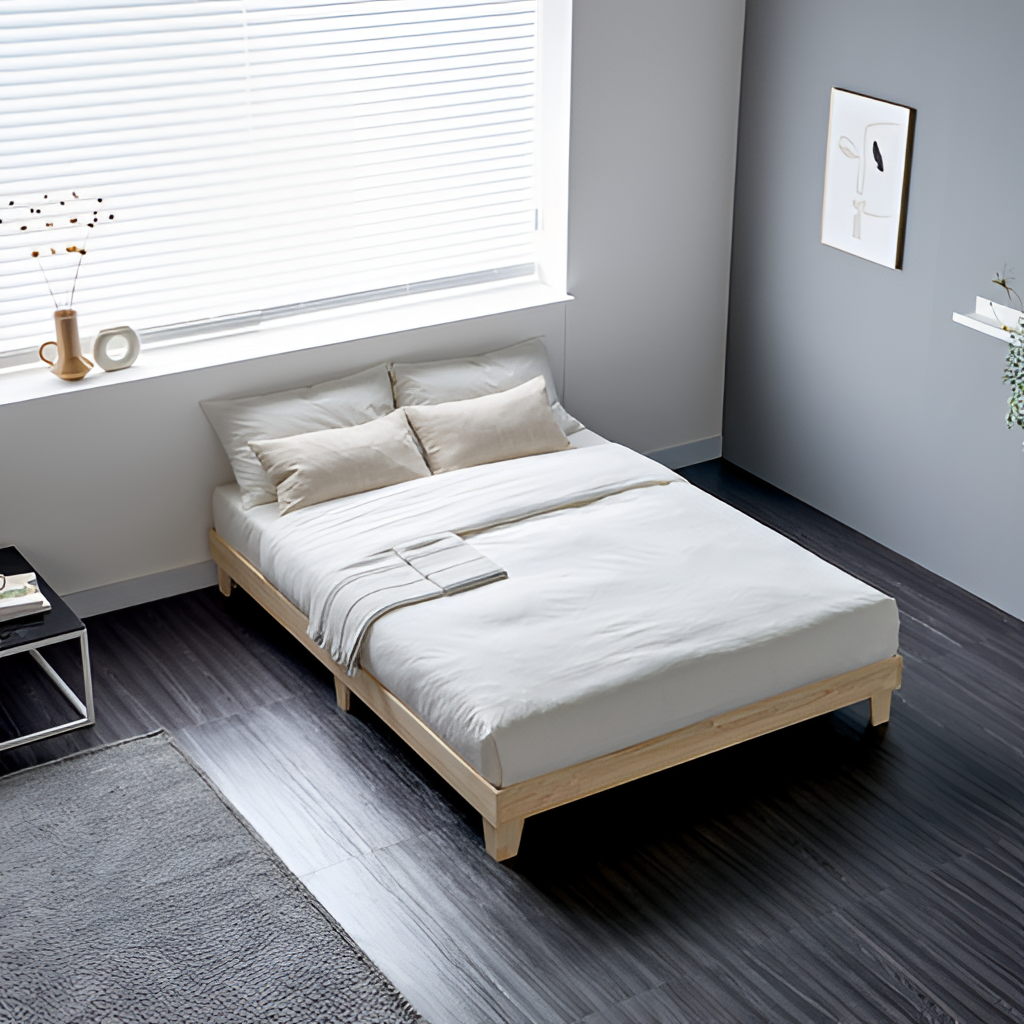
fabric bed, bedroom, wood flooring, with plank pattern, minimalist, gray and white paint wallpaper, with vertical two tone pattern